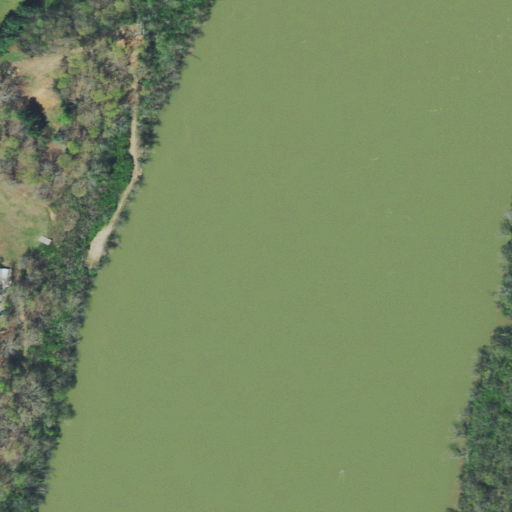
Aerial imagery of island in Tennessee named Creseys Island (historical) containing open water, deciduous forest, pasture, woody wetlands, mixed forest, and grassland